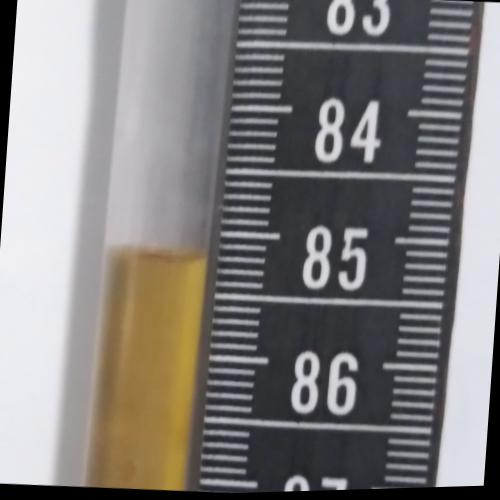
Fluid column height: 85.2 cm